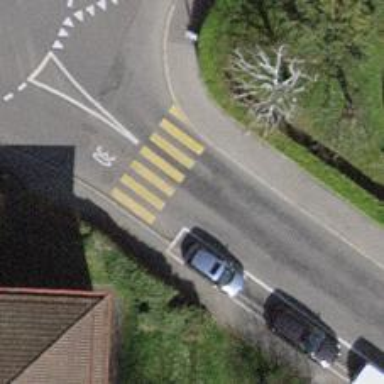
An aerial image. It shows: Zebra crossing on the road.